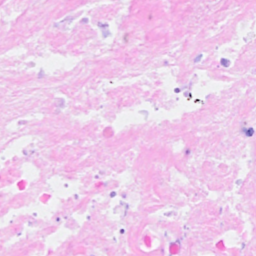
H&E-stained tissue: Breast